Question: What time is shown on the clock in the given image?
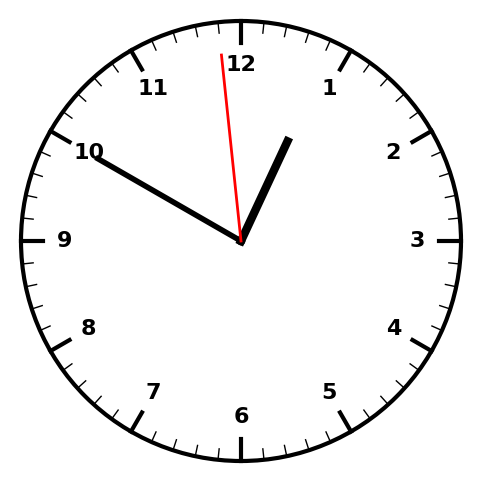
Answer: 12:49:59